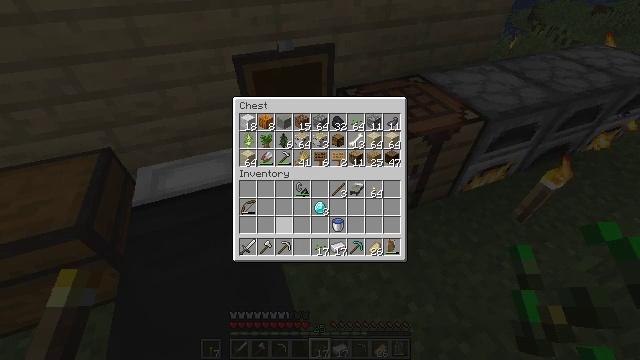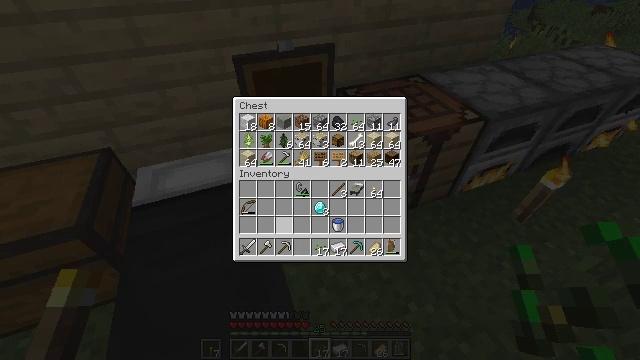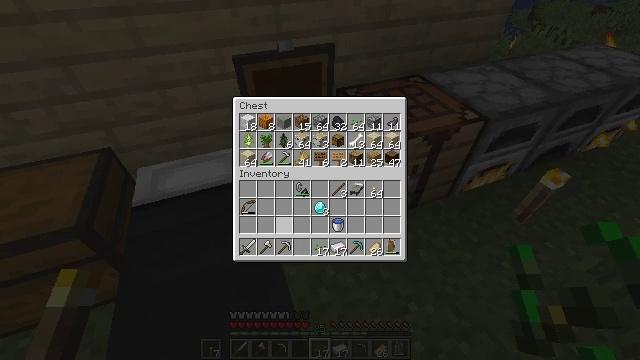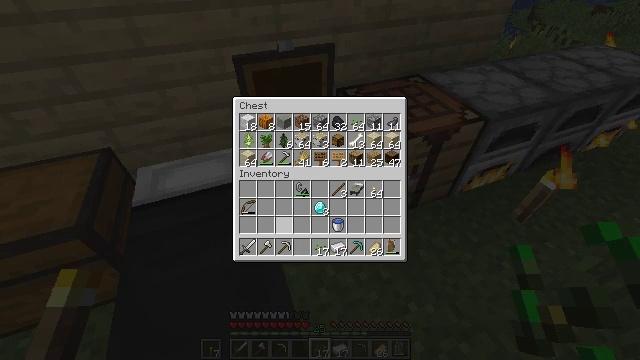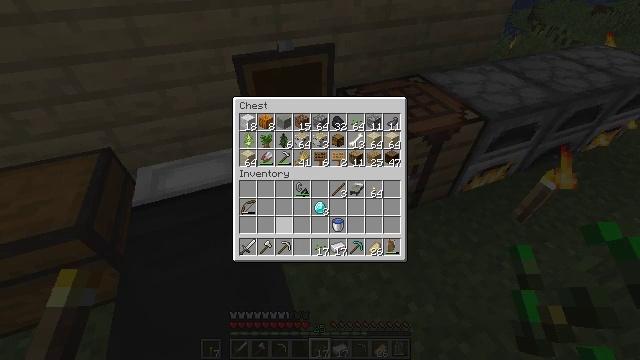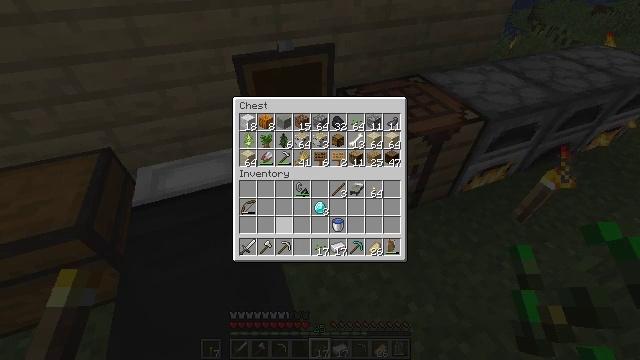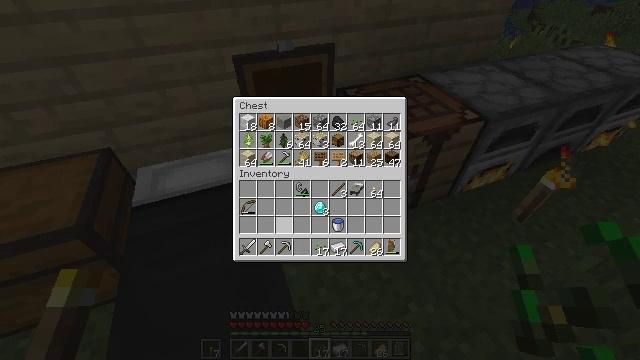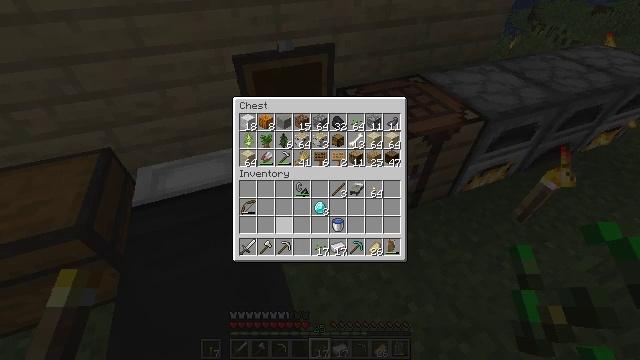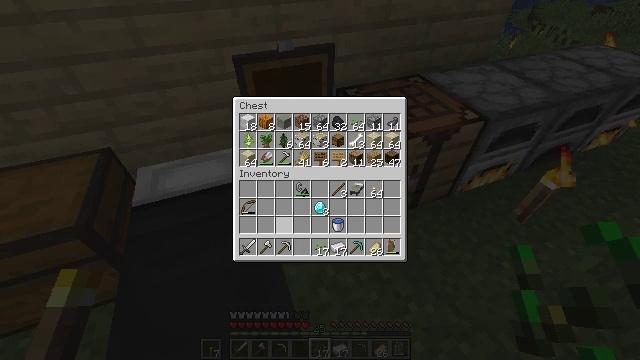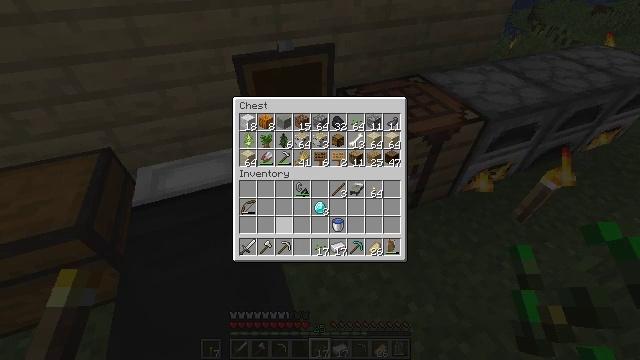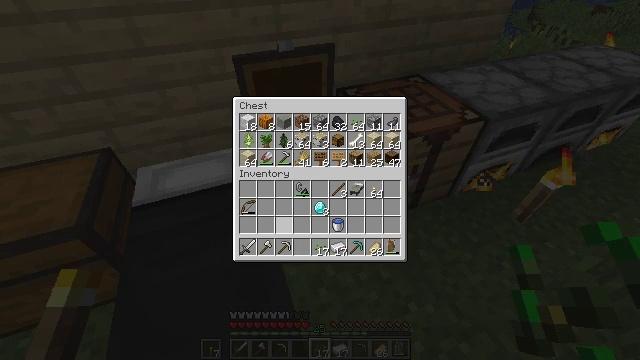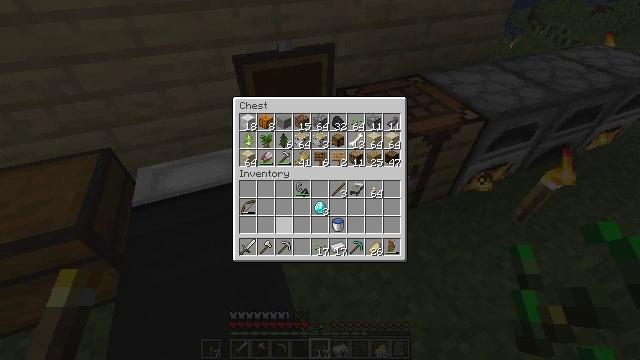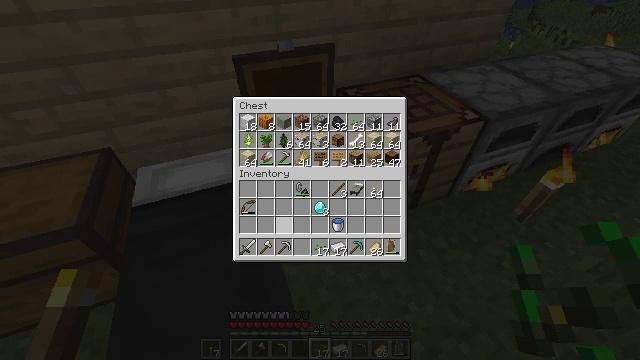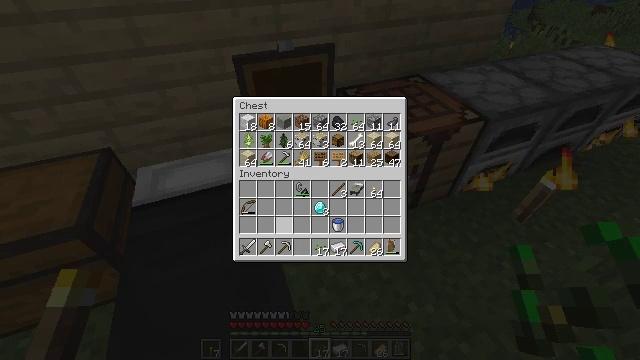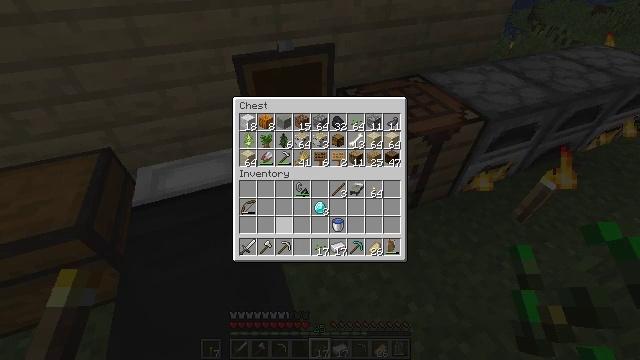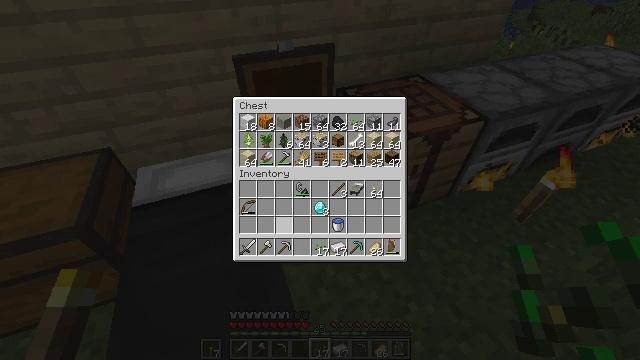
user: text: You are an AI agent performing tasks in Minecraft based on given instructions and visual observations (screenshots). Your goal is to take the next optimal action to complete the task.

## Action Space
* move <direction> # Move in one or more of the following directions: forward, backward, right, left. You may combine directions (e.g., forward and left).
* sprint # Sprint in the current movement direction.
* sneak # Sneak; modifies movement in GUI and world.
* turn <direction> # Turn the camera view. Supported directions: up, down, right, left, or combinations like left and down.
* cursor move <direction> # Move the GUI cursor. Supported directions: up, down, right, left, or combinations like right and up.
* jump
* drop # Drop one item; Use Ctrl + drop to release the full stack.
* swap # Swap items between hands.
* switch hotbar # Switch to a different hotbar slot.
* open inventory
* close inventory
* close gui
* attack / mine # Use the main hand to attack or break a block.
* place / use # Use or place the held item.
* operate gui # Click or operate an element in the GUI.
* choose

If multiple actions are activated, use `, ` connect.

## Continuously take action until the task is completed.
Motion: motion action
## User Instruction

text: Craft the gold ingot using the furnace.
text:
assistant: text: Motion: no_op
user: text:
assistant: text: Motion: no_op
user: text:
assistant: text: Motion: no_op
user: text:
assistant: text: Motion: no_op
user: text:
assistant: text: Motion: no_op
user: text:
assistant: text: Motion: no_op
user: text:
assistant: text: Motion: no_op
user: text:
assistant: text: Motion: no_op
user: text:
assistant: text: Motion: no_op
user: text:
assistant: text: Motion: no_op
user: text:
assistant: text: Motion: no_op
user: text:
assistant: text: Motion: no_op
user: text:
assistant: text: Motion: no_op
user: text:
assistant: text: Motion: no_op
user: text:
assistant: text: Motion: no_op
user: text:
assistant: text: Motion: no_op
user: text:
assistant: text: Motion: no_op
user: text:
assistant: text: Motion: no_op
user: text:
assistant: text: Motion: no_op
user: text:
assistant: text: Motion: no_op
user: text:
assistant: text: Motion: no_op
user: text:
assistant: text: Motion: no_op
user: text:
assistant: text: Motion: no_op
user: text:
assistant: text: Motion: no_op
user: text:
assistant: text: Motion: no_op
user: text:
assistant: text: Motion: no_op
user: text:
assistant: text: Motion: no_op
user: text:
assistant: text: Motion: no_op
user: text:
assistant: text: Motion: no_op
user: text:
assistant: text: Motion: no_op